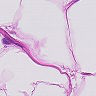
Metastatic tissue present: no